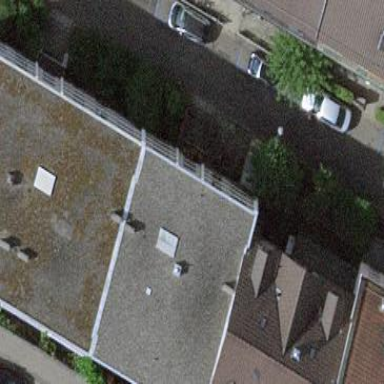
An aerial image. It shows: Cluster of apartments with flat roofs. The roofs are grey and made of gravel.